Question: I am using following code
'''
<div style="margin-top: 10px; margin-left: 10px; width: 800px; height:110px; display:inline-block;" >
<img src="images/about_us_logo.png" alt="" width="104" height="110" />
<label class="aboutText" ><?php echo $store['description'] ?></label>
</div>
<br />
<div style="margin-top: 10px; margin-left: 10px; display:inline-block;" >
<img src="images/webaddress_about.png" alt="" width="70" height="67" />
<label class="aboutText" ><?php echo $store['website'] ?></label>
</div>
<br />
<div style="margin-top: 10px; margin-left: 10px; display:inline-block;" >
<img src="images/email_about.png" alt="" width="70" height="49" />
<label class="aboutText" ><?php echo $store['email'] ?></label>
</div>
<br />
<div style="margin-top: 10px; margin-left: 10px; display:inline-block;" >
<img src="images/phone_about.png" alt="" width="50" height="55" />
<label class="aboutText" ><?php echo $store['phone'] ?></label>
</div>
.aboutText
{
margin: 10px 10x 10px 20px;
padding: 5px 5px 5px 5px;
color: #C7C7C7;
width: 500px;
height:110px;
text-align:center;
font-weight: bold;
}
'''
The result is as under

The problem is the image and text is not aligned. I need the text to be placed on top align with image
2- The logo along with its description is overlapping the image below , what should i do to fix it
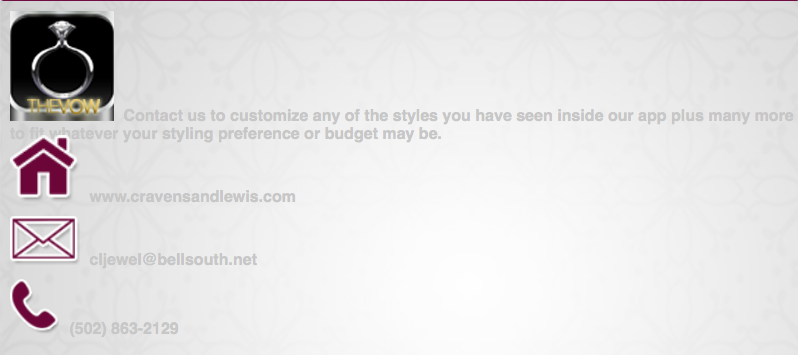
Answer: You just need to add this css rule to align sub-children to top:
'''
img,label{
vertical-align:top; /* vertically align */
}
'''
But i think 'middle' will fit best for this one
'''
img,label{
vertical-align:middle; /* vertically align */
}
'''
## Demo with top
## Demo with middle
In case if description text is too long, this scenario will always be useful, Do it like this, add some css rule to your label CSS along with the above rules:
'''
.aboutText
{
margin: 10px 10x 10px 20px;
padding: 5px 5px 5px 5px;
color: #C7C7C7;
/* width: 110px;*/ /*Get rid of height here
height:500px;
text-align:center;
font-weight: bold;
word-wrap:break-word;/* added new rule*/
display:inline-block;/* added new rule*/
text-align:left; /* added new rule*/
}
'''
## Final Demo
Hope you need this.